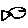
Label: fish